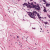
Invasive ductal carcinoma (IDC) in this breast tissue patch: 0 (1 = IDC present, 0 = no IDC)